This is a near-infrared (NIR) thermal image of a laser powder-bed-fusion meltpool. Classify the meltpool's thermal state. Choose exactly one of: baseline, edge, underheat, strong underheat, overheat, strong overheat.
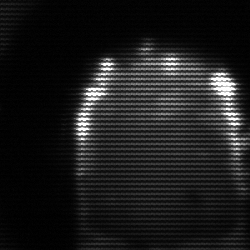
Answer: baseline